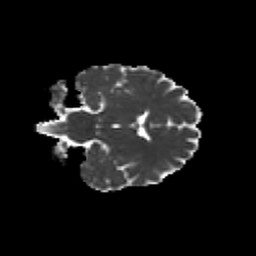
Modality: MD
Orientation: coronal
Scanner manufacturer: siemens
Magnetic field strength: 3 T
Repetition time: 9.2 s
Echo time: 0.084 s